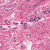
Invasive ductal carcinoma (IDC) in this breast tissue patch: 0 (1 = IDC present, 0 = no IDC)